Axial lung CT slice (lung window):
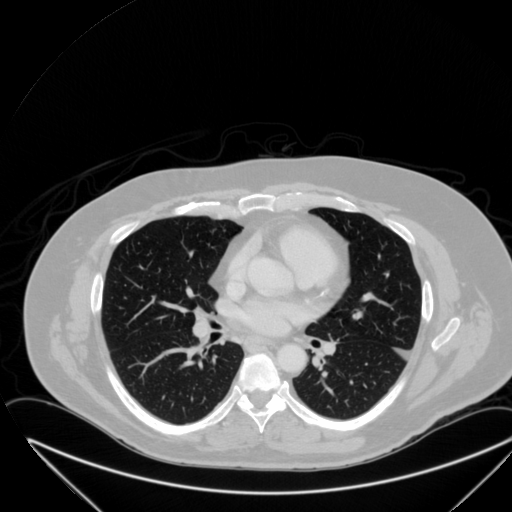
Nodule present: no